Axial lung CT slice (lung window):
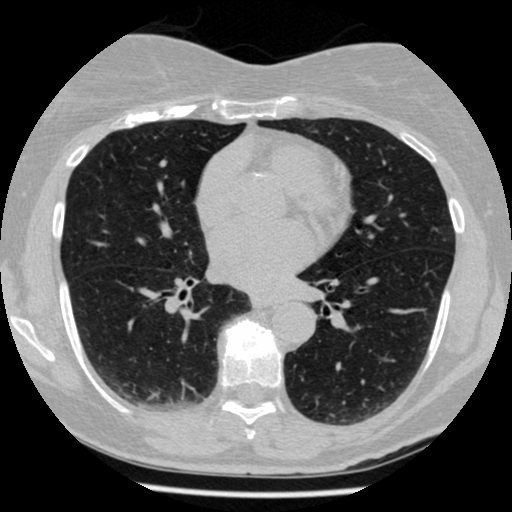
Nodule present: no